Question: I'm integrating jquery-validation with glyphicons. Basically when the user inputs something correctly I'd like to see the glyphicon inside the input box, like so:

But I'd like it to become something that is triggered via the 'CSS :after' property. I can't get anything to work, even with content set to "QDQWDQWD" or some random string. The ':after' element doesn't appear in Inspect element. Am I doing the right approach or can this be solved easier with another solution? (BTW, this is in Rails, if that add something.)
:
'''
<div class="form-group">
<input class="form-control valid" id="user_email"
name="user[email]" placeholder="Email-Address"
size="30" type="email" value="a@aa5305.com">
</div>
'''
:
'''
input.valid{
color: green; /* This works. The text does become green */
&:after {
/* content: "<span class="glyphicon glyphicon-ok glyphicon-star"></span>";*/
content: "QDQWDW";
color: green;
font-weight:bold;
font-size: 18px;
position: absolute;
right: 12px;
top: 12px;
}
}
'''
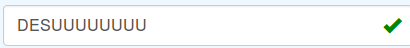
Answer: As stated by @Blake Mann, certain elements like 'input, textarea, img' are called replaced elements and ':after' and ':before' are not supported for these elements.
Since jquery validation plugin adds 'valid/error' class based on validation passes/fails. We can manipulate our css as shown in fiddle. Just change the class from valid to error OR from error to valid to see the change.
On more change in HTML is we need to add extra 'span' at the end of each 'input'.
<URL>
'''
input.valid {
color: green;
width: 200px;
}
input.error {
color: red;
width: 200px;
}
.form-group {
position: relative;
width: 200px;
}
.form-group > .valid + span,
.form-group > .error + span {
font-weight: bold;
font-size: 18px;
display: block;
position: absolute;
right: 0;
top: 2px;
}
.form-group > .valid + span:after {
content: "13";
color: green;
}
'''